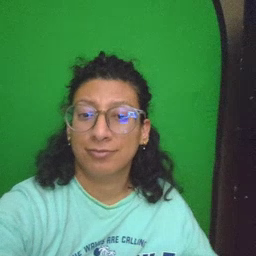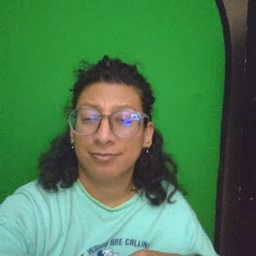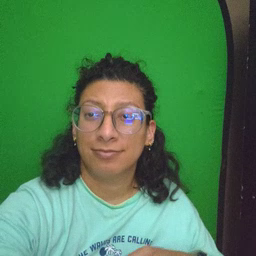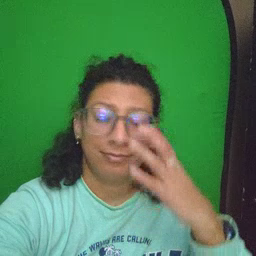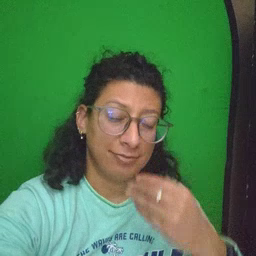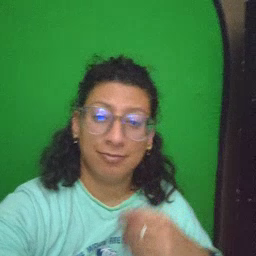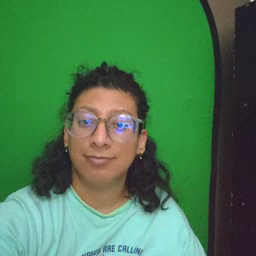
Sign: nap